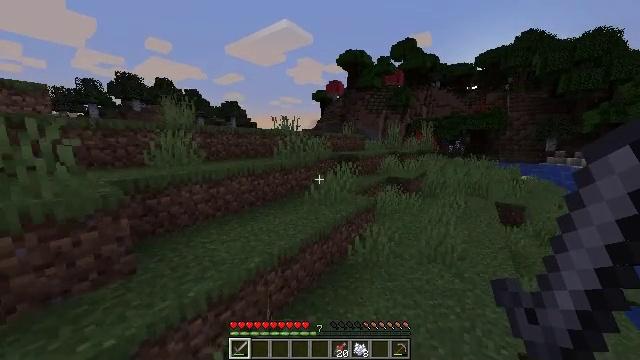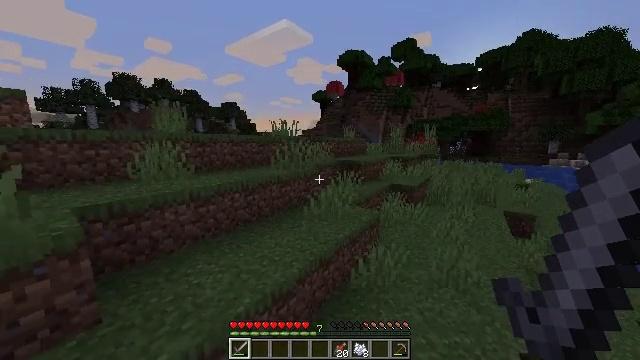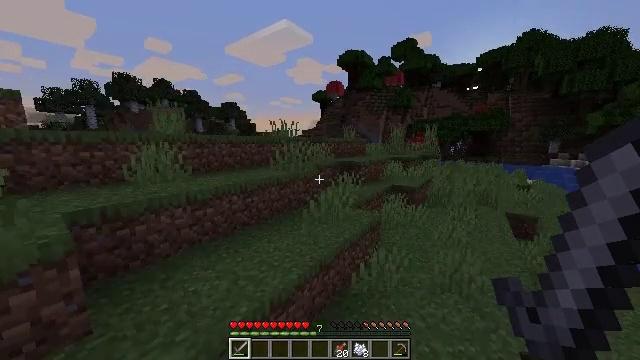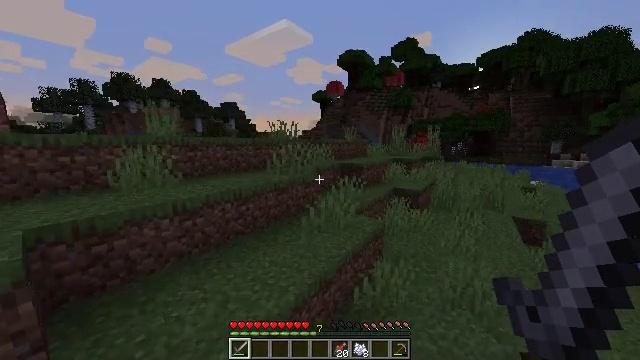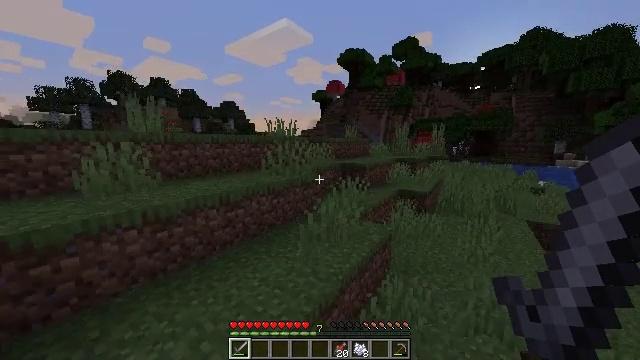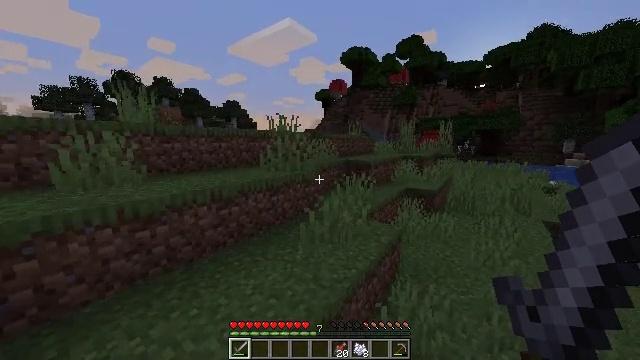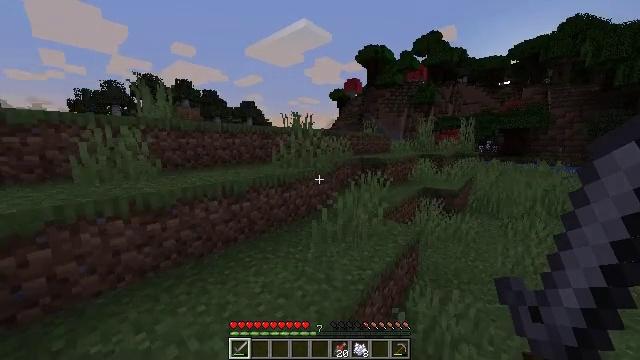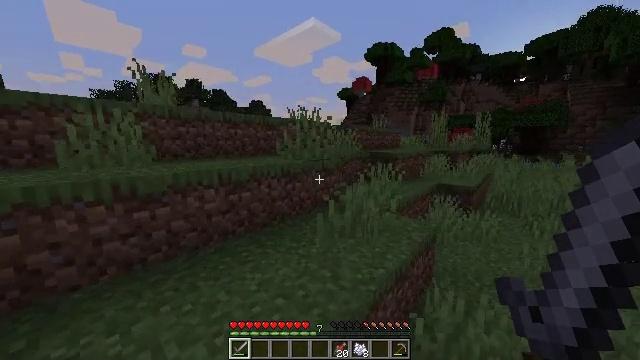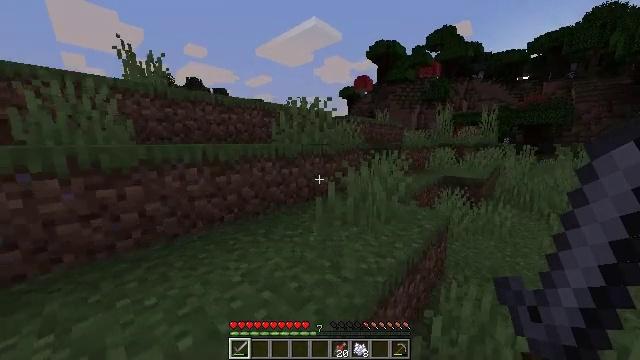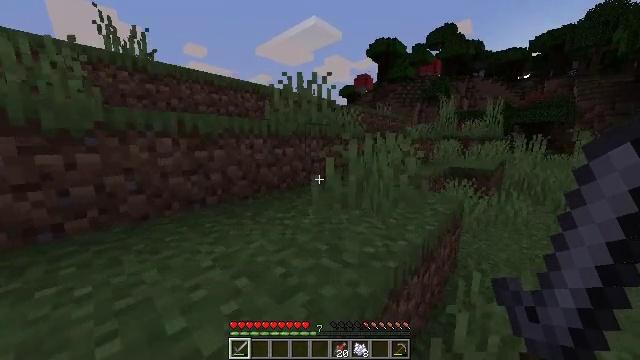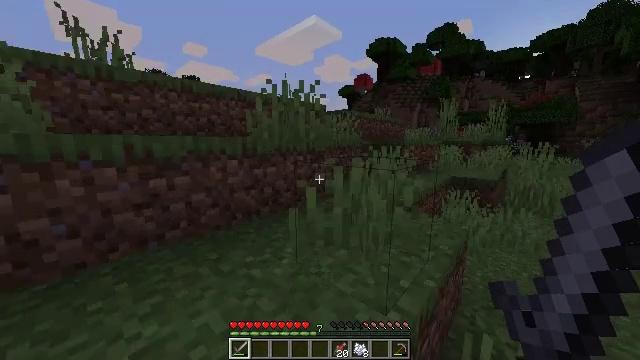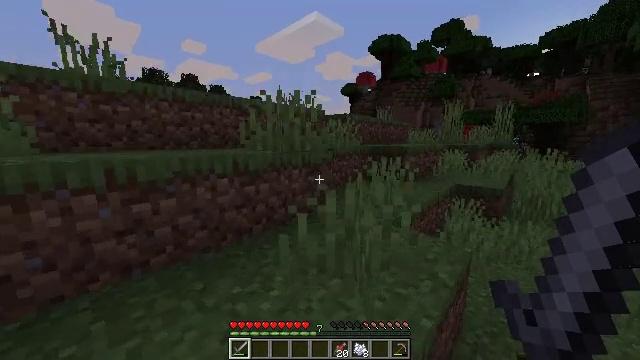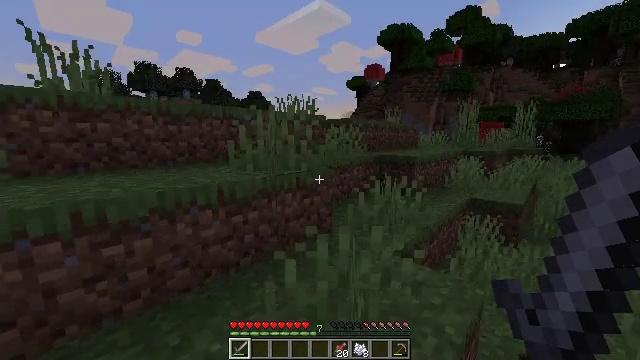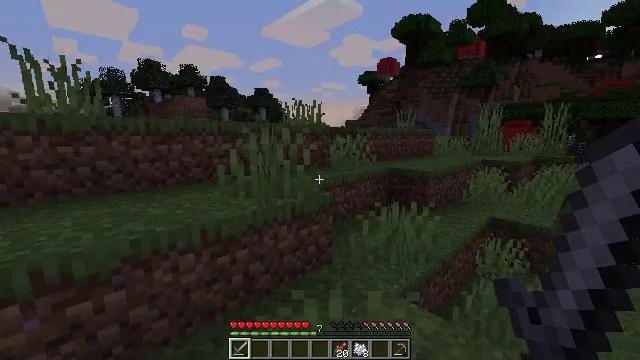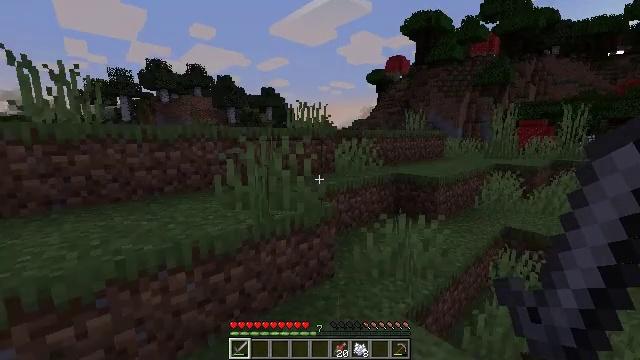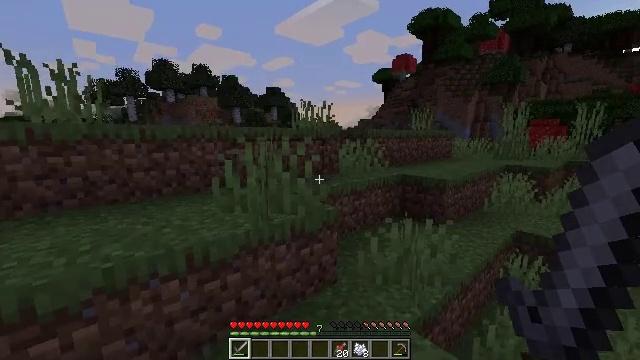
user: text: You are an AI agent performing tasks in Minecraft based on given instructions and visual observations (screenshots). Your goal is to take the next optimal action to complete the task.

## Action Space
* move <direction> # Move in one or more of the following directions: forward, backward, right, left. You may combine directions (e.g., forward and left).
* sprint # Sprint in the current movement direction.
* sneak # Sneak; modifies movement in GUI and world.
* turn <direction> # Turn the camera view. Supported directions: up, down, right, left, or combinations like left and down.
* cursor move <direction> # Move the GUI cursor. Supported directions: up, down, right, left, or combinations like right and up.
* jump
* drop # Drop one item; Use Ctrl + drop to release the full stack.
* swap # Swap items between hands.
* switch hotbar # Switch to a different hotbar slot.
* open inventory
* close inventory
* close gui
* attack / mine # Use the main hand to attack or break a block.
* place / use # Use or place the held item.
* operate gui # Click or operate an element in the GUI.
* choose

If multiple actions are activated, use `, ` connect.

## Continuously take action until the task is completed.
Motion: motion action
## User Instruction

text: craft item air
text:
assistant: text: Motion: move forward, jump
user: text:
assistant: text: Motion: move forward, jump
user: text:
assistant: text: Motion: move forward, jump
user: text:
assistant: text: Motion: move forward, jump
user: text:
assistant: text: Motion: move forward, jump
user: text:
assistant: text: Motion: move forward, turn left, jump
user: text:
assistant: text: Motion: move forward, turn left, jump
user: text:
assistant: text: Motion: move forward, jump
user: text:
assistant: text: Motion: move forward, jump
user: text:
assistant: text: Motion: move forward, jump
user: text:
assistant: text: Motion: move forward, jump
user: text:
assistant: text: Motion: move forward and move left, turn left, jump
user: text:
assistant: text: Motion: move forward and move left, turn left, jump
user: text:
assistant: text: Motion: move forward and move left, turn left, jump
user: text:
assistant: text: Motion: move forward and move left, turn left, jump
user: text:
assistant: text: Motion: move forward and move left, jump
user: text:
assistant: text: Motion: move forward and move left, jump
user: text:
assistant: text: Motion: move forward and move left
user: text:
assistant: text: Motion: move forward and move left
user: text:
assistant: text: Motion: no_op
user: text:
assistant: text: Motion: no_op
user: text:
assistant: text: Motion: move forward
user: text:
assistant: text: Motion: move forward
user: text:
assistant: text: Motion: no_op
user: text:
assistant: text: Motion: move forward
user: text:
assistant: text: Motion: move forward, jump
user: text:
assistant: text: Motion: move forward and move left, jump
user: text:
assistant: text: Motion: move forward and move left, jump
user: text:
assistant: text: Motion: move forward and move left, jump
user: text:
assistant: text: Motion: move forward and move left, jump